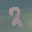
Label: 2